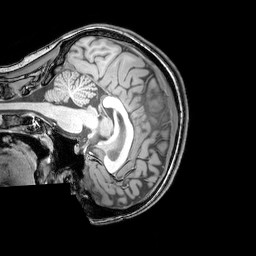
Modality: T1w
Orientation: sagittal
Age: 24
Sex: female
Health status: healthy
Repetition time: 0.081 s
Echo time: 0.037 s